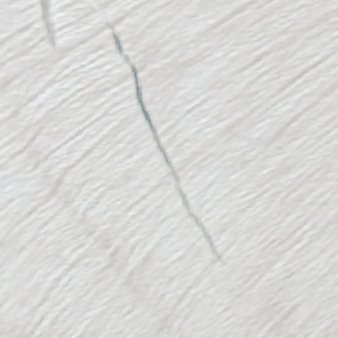
Label: other